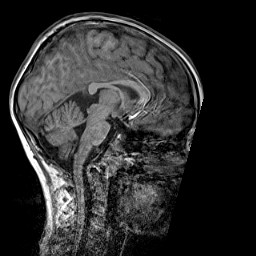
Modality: T1w
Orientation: sagittal
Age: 12
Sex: male
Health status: ill